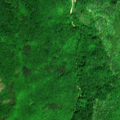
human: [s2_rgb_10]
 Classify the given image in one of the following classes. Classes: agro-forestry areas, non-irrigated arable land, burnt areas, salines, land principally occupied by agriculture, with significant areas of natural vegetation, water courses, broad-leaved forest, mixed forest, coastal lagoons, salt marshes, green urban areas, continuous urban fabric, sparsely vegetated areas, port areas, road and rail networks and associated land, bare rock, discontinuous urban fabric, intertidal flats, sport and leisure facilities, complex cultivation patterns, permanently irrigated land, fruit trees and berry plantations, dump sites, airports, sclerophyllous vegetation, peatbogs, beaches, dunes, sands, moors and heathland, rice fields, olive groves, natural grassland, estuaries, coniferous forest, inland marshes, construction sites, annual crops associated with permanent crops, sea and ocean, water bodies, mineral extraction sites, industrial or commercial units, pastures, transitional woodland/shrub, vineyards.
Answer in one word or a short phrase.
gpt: complex cultivation patterns, broad-leaved forest, transitional woodland/shrub